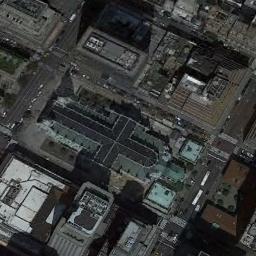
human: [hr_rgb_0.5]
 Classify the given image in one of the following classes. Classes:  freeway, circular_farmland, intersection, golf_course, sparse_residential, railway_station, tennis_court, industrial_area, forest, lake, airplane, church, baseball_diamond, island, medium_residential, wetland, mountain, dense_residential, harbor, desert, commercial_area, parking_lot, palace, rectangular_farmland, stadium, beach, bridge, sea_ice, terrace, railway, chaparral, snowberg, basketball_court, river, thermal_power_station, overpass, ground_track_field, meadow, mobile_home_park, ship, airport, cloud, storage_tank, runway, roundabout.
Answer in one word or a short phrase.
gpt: church